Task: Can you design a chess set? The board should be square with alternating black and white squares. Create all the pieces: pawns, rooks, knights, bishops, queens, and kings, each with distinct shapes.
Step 1662:
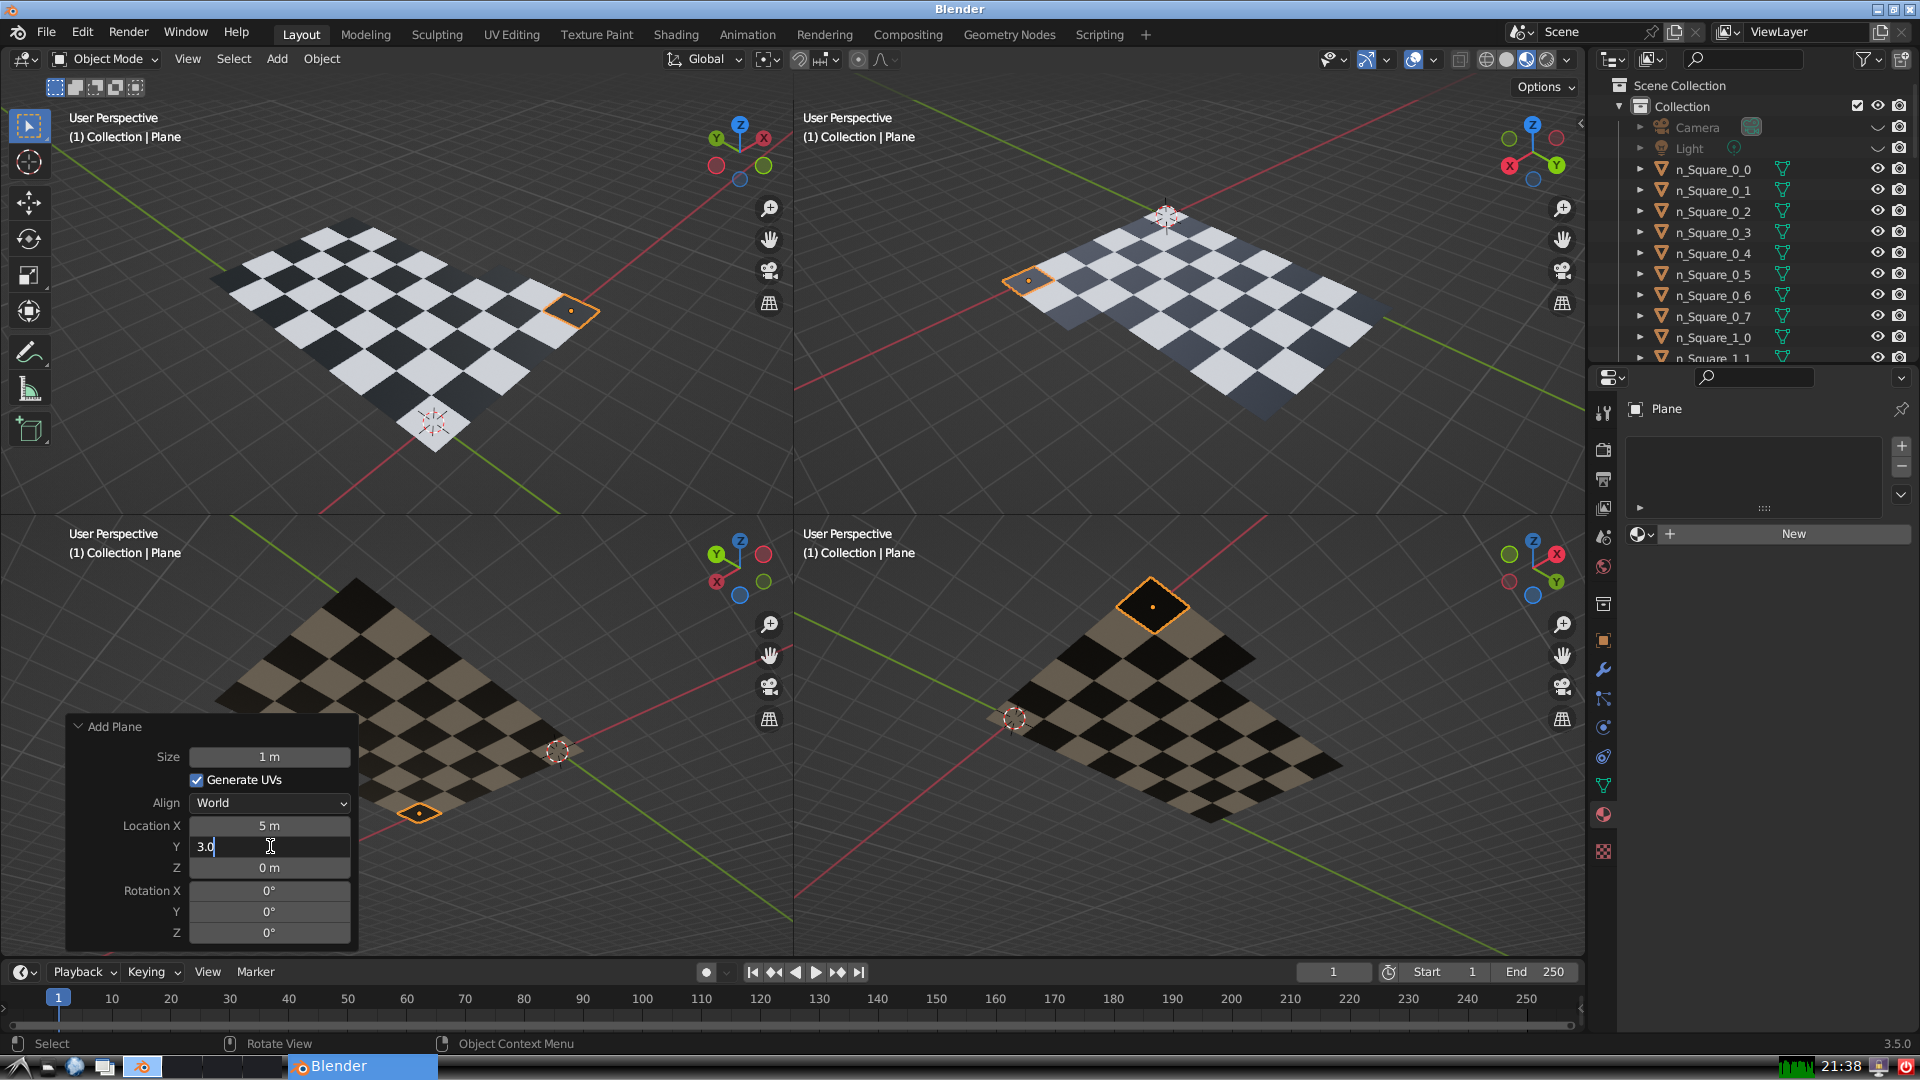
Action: {"key_press": ['Return']}